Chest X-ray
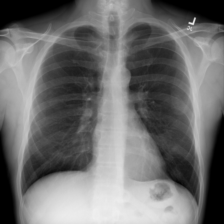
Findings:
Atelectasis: negative
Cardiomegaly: negative
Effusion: negative
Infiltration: negative
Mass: negative
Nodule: negative
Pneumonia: negative
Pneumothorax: negative
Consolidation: negative
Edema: negative
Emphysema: negative
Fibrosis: negative
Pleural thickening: negative
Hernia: negative